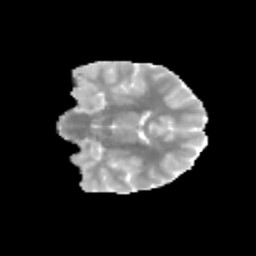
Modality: MD
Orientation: coronal
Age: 12
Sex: male
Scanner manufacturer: siemens
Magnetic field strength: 3 T
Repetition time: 3.8 s
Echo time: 0.07 s